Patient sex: F
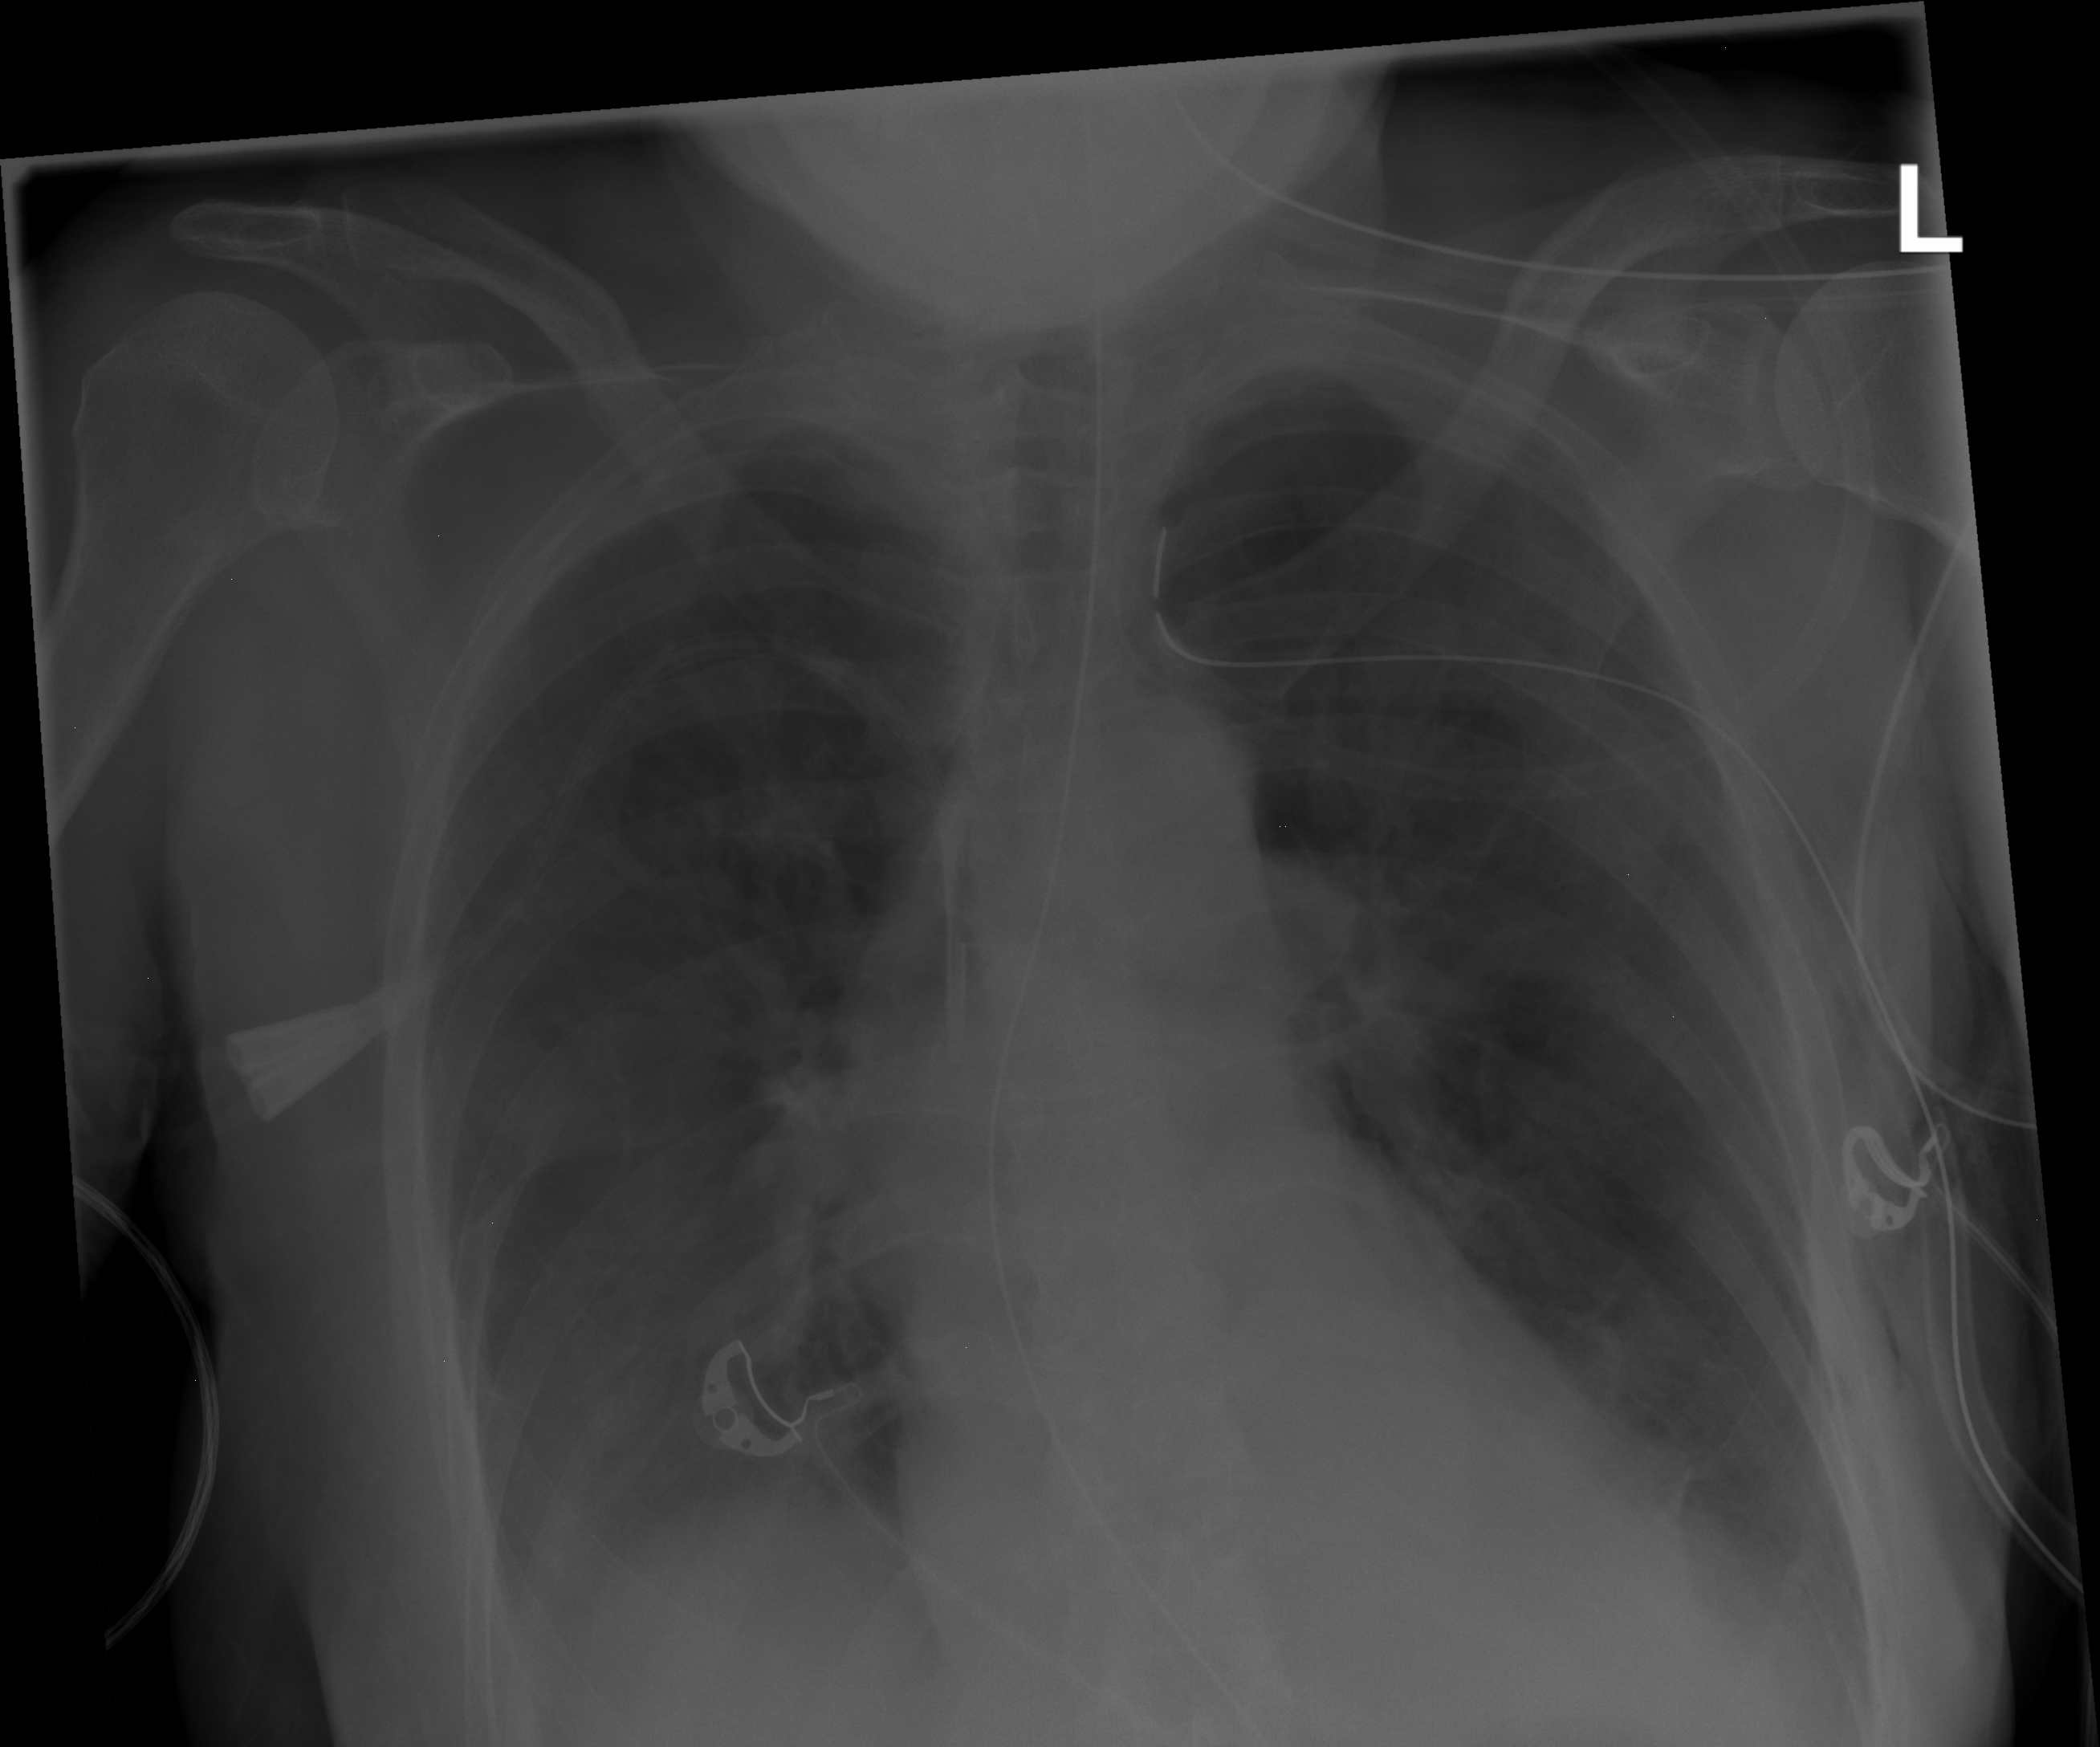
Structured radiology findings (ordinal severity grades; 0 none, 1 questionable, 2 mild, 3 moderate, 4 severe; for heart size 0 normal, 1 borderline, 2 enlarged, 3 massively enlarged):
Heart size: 0
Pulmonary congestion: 0
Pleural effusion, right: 2
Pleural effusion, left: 2
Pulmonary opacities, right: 0
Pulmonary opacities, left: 0
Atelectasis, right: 2
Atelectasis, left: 2